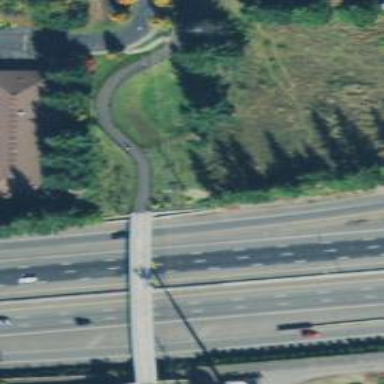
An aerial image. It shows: Bridge over cycleway.